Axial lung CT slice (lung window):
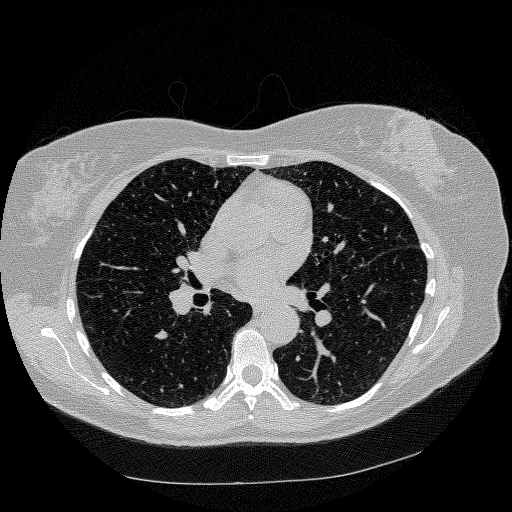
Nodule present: no